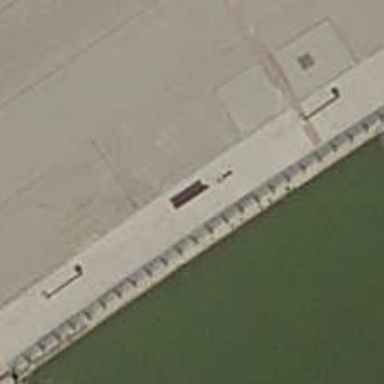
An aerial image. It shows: Bench.